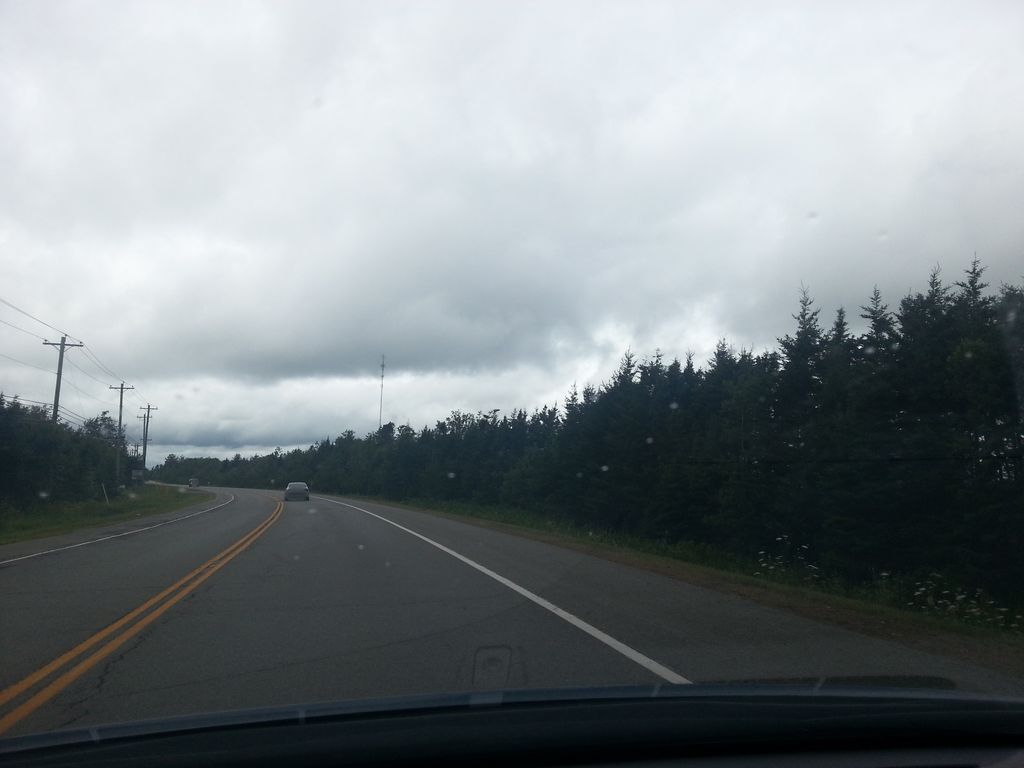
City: charlottetown